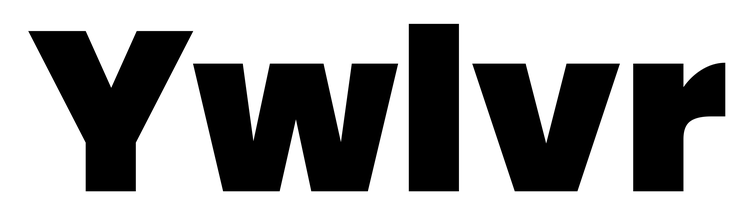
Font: Poppins-Black